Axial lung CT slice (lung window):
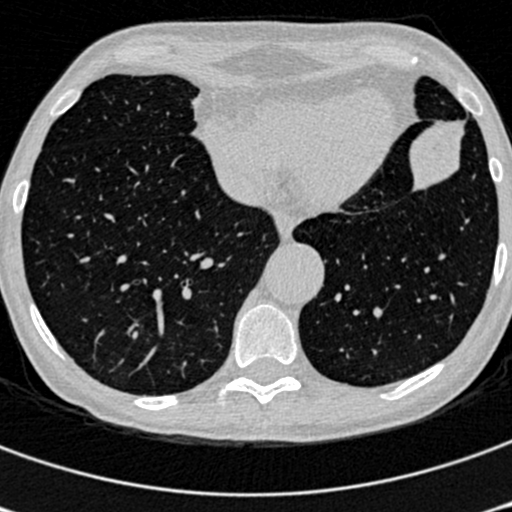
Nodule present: no